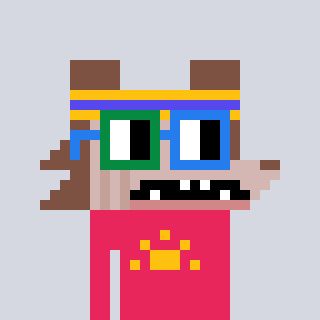
a pixel art character with square green and blue glasses, a werewolf-shaped head and a redpinkish-colored body on a cool background